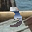
Label: 3